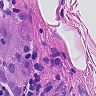
Metastatic tissue present: yes